Interaction volume radius: 5 \u00c5
Interaction volume height: 10 \u00c5
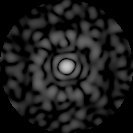
Disorder parameter: 0.8272